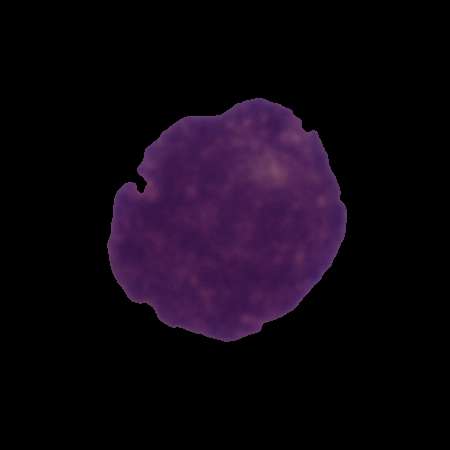
Label: cancer